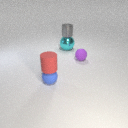
small blue rubber sphere in front of large cyan metal sphere